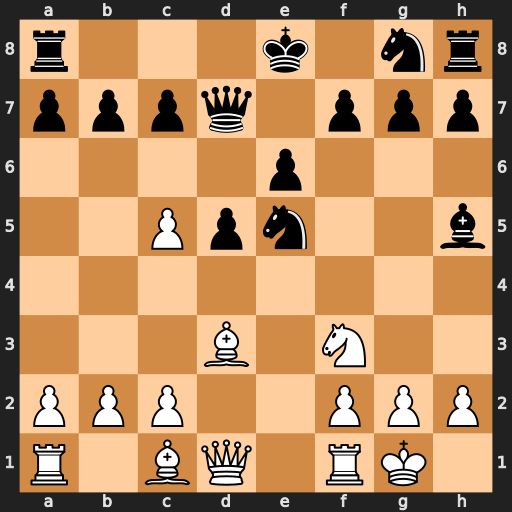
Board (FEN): r3k1nr/pppq1ppp/4p3/2Ppn2b/8/3B1N2/PPP2PPP/R1BQ1RK1
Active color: w
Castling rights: kq
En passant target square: -
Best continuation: Nxe5 Bxd1 Nxd7